The trace is the raw vibration amplitude of a rotating bearing as a function of time. Classify the bearing condition as one of: normal, inner_race, outer_race, ball.
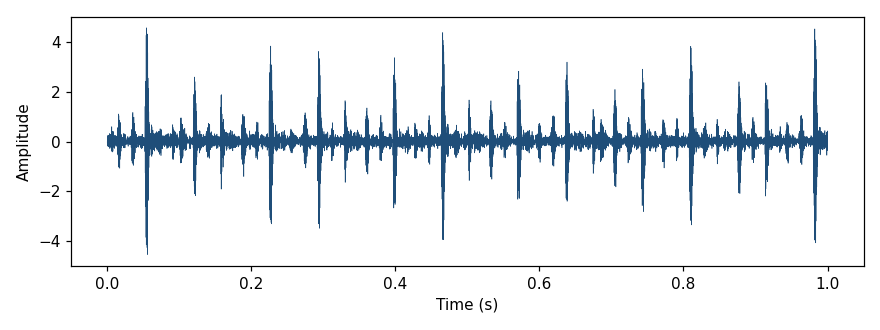
Answer: outer_race